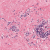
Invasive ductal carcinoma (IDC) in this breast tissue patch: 0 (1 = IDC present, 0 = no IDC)